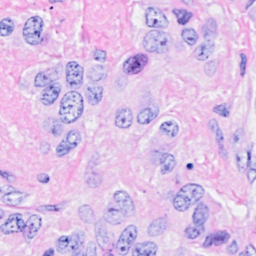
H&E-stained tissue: Breast